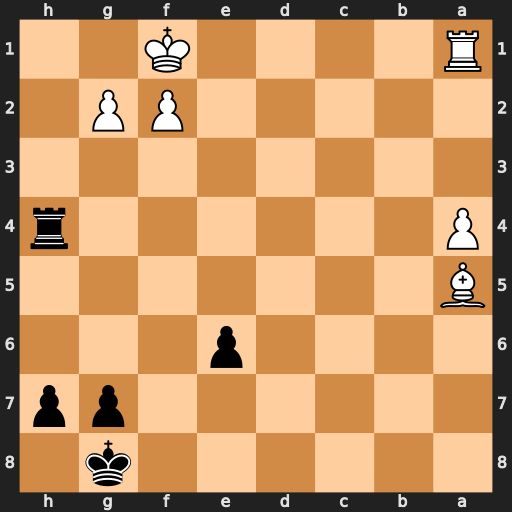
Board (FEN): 6k1/6pp/4p3/B7/P6r/8/5PP1/R4K2
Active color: b
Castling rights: -
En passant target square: -
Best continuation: Rh1+ Ke2 Rxa1